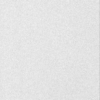
Label: dusty